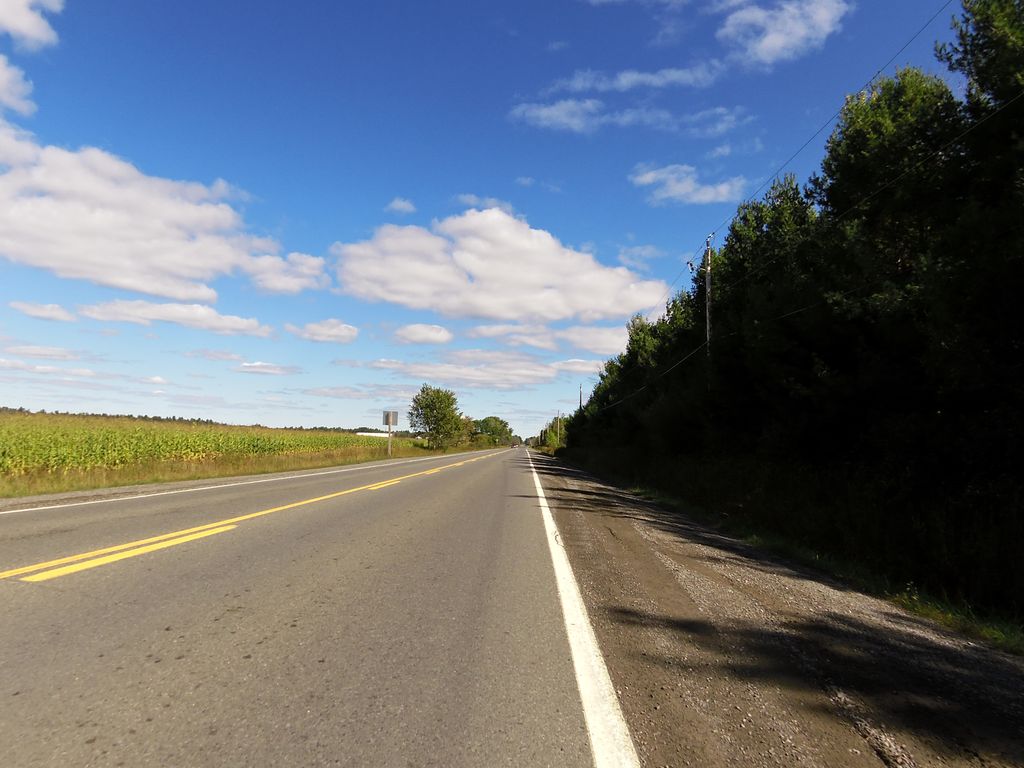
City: ottawa-gatineau